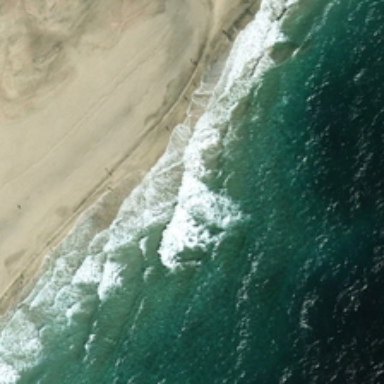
The beach is very wide .